Brain MRI, t2w sequence, axial 2D slice.
Patient: age 39, sex M, weight 95 kg, height 1.95 m
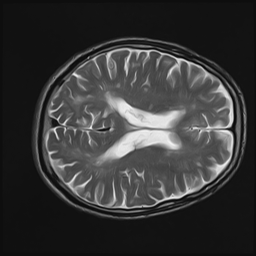